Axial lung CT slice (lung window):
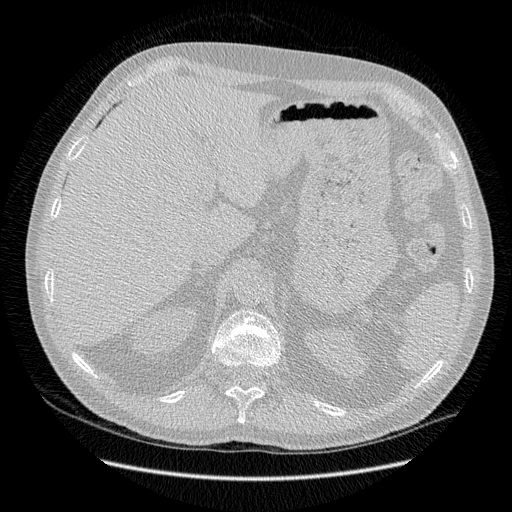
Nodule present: no